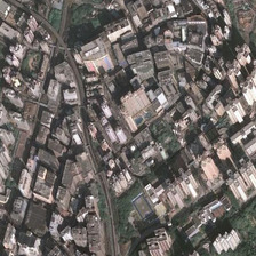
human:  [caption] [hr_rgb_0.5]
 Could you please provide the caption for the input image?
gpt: business district are next to the tree .

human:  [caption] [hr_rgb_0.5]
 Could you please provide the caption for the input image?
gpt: I like commercial buildings.

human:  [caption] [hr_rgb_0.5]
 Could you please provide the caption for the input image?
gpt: I like commercial buildings very much.

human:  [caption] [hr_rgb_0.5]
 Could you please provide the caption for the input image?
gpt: I like commercial buildings very much.

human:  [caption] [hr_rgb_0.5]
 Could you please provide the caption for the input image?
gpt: I like commercial buildings very much.